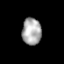
Tissue: prostate
Cell type: T cells
Senescence score: 0.7009
Nuclear area (px): 509
Mean DAPI intensity: 170.58